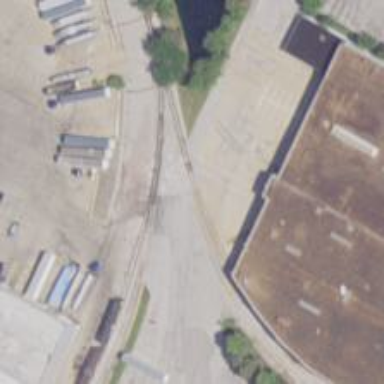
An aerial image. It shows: Rail spur service.